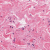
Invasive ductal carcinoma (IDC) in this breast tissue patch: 0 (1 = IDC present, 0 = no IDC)